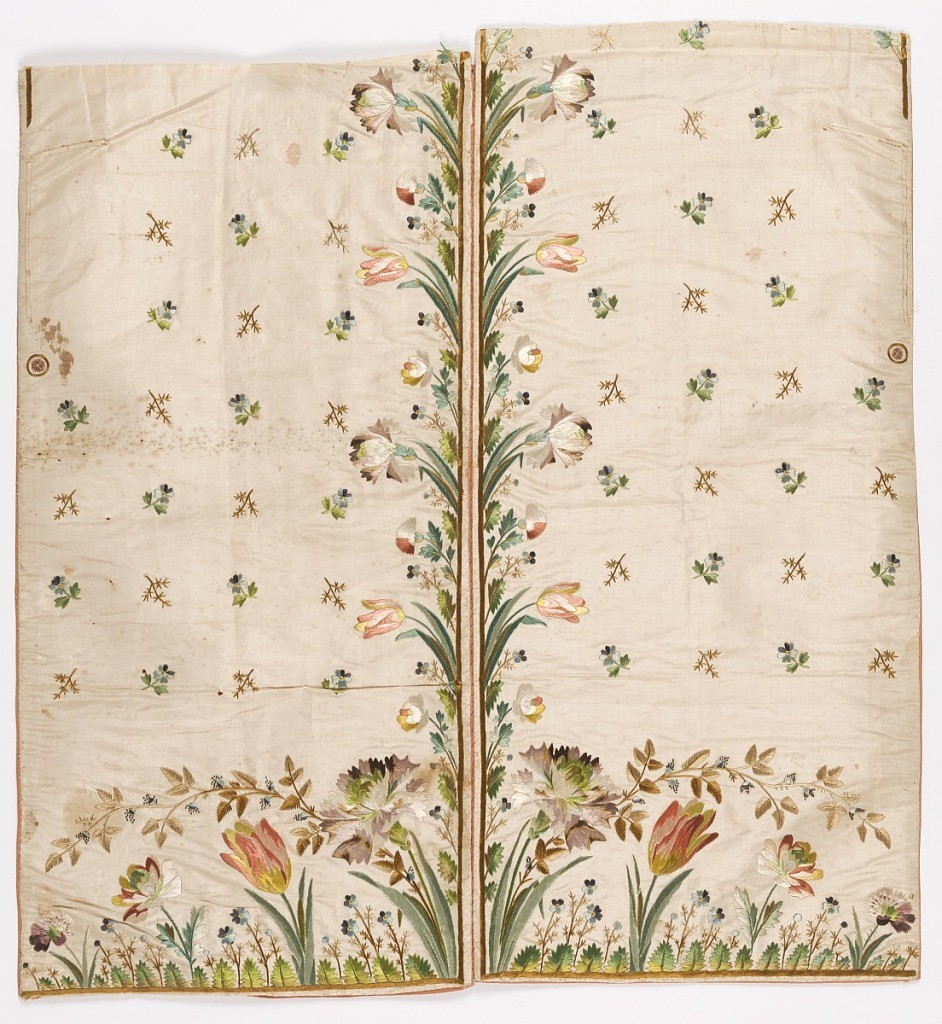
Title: Waistcoat fronts
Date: late 18th century
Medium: silk Technique: embroidered on ribbed plain weave
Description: Two waistcoat fronts, in ribbed off-white silk are joined together. Fronts are embroidered in multicolored silks with a large floral designs along the bottom edge and up the center front. Remainder is embroidered with small flower sprigs in an open grid-like arrangement.